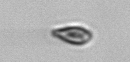
Label: Cryptophyta